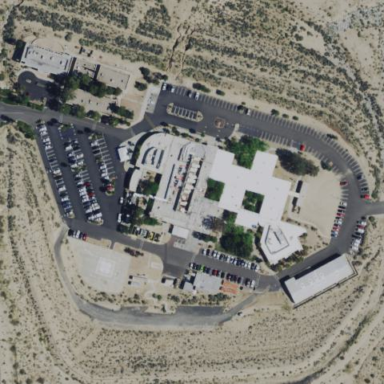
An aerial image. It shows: Healthcare facility identified as hospital.